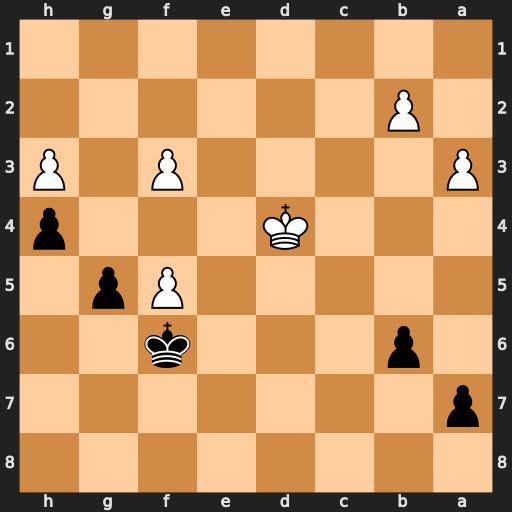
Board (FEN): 8/p7/1p3k2/5Pp1/3K3p/P4P1P/1P6/8
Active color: b
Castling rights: -
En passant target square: -
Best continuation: Kxf5 Ke3 Ke5